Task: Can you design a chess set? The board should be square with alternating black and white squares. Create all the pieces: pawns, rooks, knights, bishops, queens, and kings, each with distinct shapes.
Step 843:
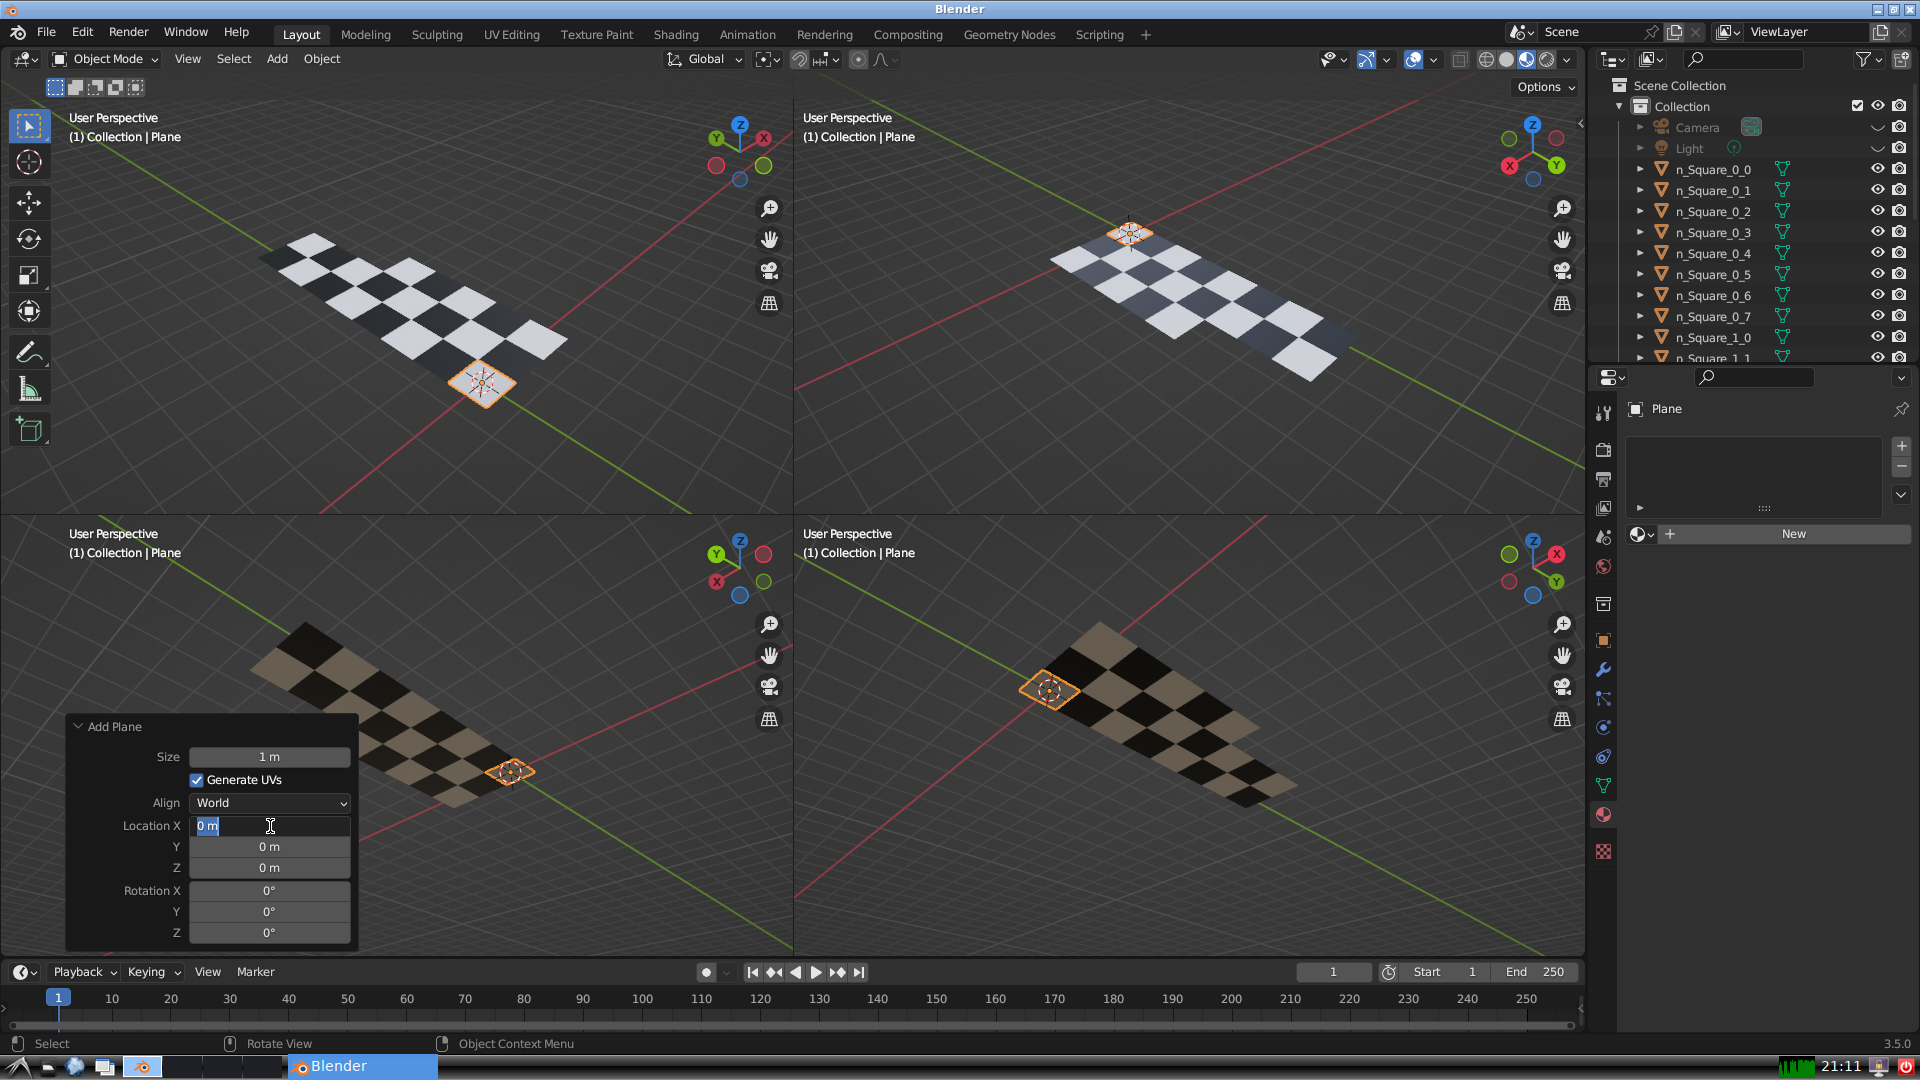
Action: input_text: 2.0